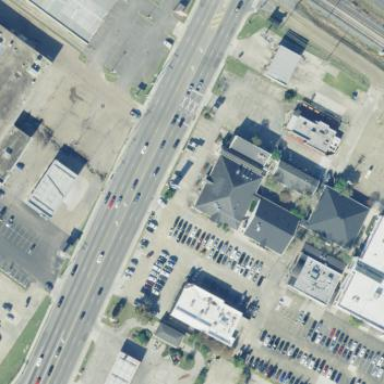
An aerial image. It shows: Retail building.